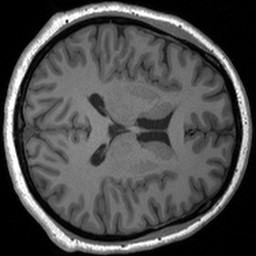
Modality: T1w
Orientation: axial
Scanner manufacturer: siemens
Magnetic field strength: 3 T
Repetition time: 1.54 s
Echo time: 0.00234 s